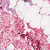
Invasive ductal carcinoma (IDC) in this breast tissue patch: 0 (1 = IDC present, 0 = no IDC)